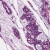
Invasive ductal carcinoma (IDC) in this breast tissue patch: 1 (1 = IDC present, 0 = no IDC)